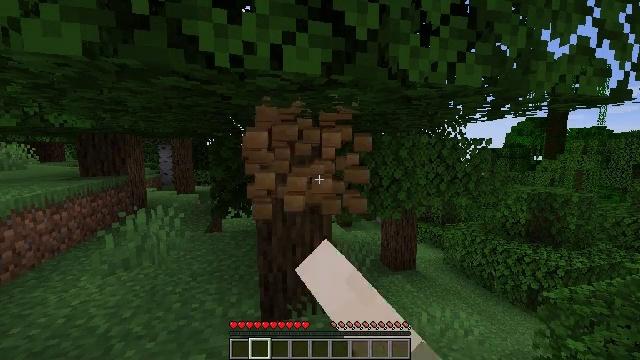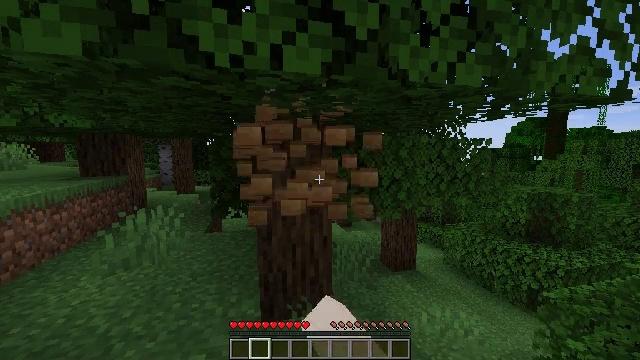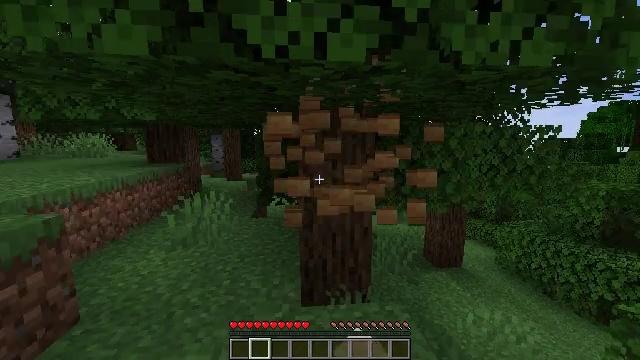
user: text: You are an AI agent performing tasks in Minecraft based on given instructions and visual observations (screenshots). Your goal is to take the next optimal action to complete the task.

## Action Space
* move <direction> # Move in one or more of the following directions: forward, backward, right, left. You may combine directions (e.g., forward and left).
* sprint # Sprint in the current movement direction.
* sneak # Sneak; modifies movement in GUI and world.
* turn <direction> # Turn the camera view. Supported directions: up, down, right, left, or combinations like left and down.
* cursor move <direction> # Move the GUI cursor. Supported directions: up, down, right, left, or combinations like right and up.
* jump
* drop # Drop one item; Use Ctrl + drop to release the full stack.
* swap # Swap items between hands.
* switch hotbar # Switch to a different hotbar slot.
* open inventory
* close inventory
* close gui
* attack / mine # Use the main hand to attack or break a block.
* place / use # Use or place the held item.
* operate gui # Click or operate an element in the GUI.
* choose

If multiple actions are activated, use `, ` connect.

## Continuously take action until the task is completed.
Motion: motion action
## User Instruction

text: Mine the bee nest.
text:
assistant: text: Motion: attack / mine
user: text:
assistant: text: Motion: turn left and down, attack / mine
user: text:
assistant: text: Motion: no_op